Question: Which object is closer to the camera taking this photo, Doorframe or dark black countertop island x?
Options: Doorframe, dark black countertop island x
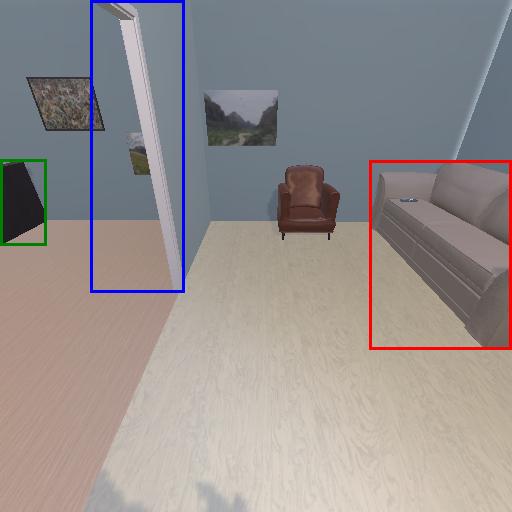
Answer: Doorframe